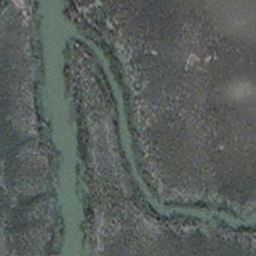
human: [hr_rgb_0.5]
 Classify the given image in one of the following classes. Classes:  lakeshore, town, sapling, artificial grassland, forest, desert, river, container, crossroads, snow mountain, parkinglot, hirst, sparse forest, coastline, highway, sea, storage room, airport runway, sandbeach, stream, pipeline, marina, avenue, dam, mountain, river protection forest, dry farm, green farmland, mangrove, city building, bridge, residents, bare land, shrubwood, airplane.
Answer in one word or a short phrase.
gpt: stream